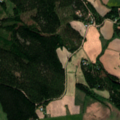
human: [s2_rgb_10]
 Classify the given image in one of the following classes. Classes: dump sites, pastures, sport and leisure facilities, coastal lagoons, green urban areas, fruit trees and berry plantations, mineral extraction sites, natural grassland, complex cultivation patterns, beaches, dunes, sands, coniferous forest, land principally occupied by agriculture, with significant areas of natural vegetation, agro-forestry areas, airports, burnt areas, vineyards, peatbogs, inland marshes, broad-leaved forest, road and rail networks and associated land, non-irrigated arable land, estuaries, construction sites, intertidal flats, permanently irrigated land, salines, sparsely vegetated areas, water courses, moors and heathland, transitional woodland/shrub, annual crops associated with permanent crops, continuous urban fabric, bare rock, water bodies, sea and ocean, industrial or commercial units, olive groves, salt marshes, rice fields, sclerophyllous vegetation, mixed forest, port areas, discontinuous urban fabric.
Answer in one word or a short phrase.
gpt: non-irrigated arable land, land principally occupied by agriculture, with significant areas of natural vegetation, coniferous forest